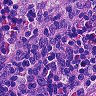
Metastatic tissue present: no